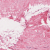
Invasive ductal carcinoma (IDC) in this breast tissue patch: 0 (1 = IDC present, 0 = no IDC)